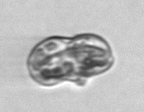
Label: Karenia